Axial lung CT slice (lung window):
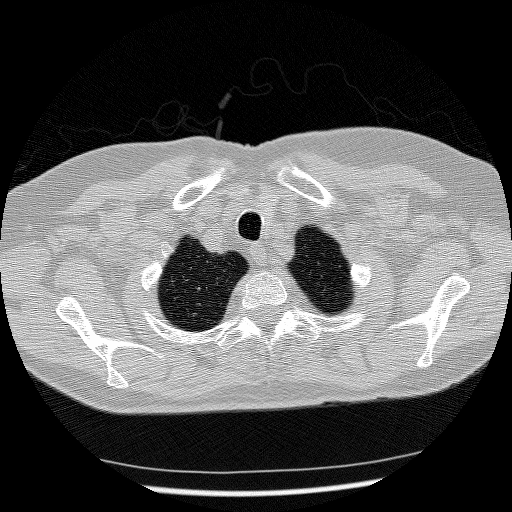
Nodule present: no